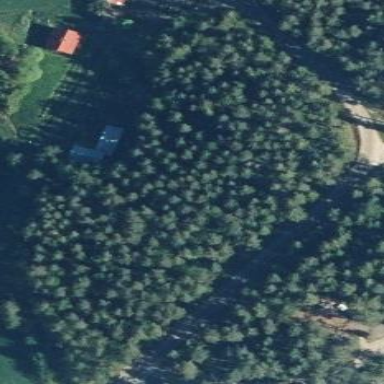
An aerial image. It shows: Forest area.